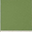
Piece: xx